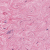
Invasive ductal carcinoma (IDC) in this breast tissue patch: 0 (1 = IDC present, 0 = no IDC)